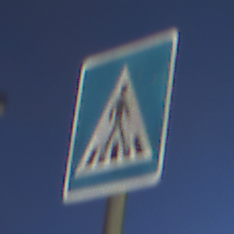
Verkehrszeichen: FussgaengerueberwegLinks
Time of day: Night
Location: Outdoor (Urban)
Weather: PartlyCloudy
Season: NotSpecified
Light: Artificial